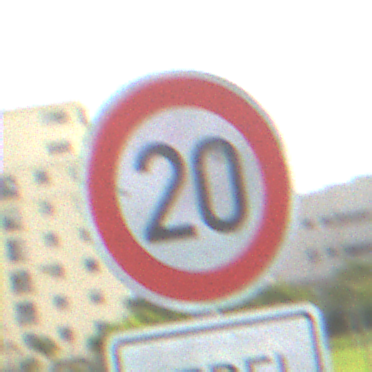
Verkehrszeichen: Geschwindigkeit20
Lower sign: HinweiseAufGefahrenDurchVerbaleAngabe10
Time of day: MorningAfternoon
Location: Outdoor (Suburban)
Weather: PartlyCloudy
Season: NotSpecified
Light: Natural